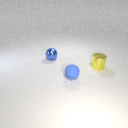
small blue metal sphere to the left of small blue rubber sphere